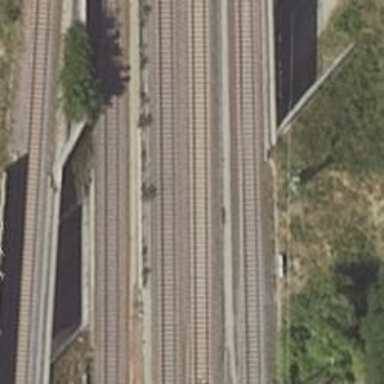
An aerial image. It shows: Bridge over railway with electrified contact lines.